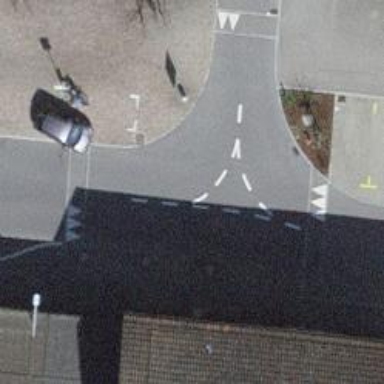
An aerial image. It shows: Table-style traffic calming feature.